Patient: sex F, age 58
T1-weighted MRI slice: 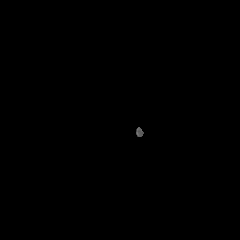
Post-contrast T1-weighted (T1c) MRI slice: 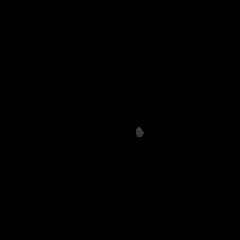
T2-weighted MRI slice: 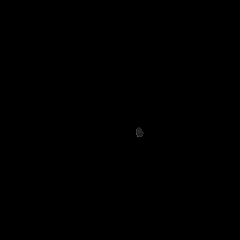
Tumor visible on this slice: no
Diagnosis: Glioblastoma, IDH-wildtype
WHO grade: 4